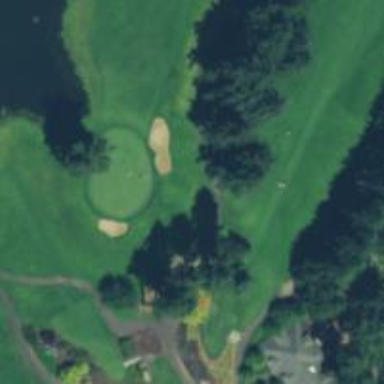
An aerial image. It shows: Path for golf carts.